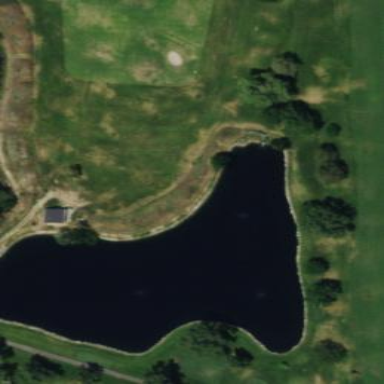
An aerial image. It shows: Water hazard on golf course. The hazard is natural water feature.